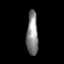
Tissue: prostate
Cell type: T cells
Senescence score: 0.8473
Nuclear area (px): 493
Mean DAPI intensity: 133.85